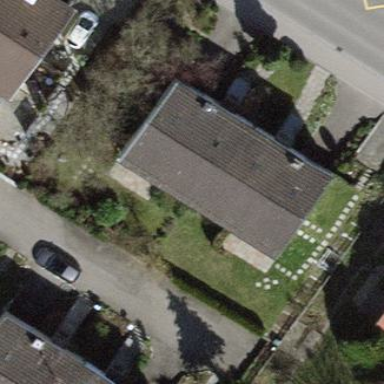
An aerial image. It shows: Building with tiled roof.